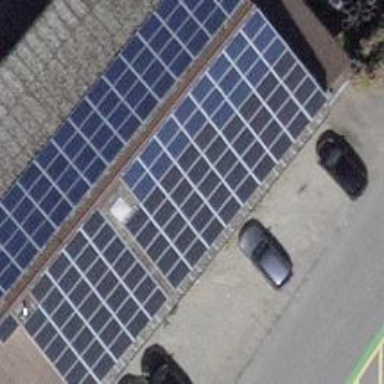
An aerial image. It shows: Solar power generator.